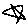
Label: star